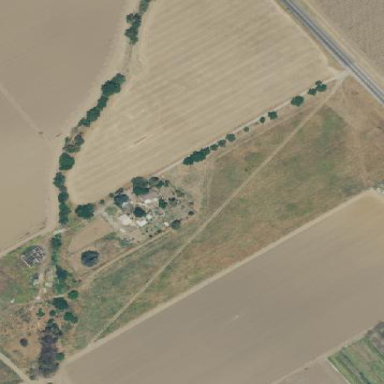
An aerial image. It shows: Farmyard used as grazing land.